Field crop: maize
Growth stage: 2
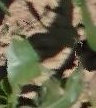
Species: maize